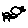
Label: bird